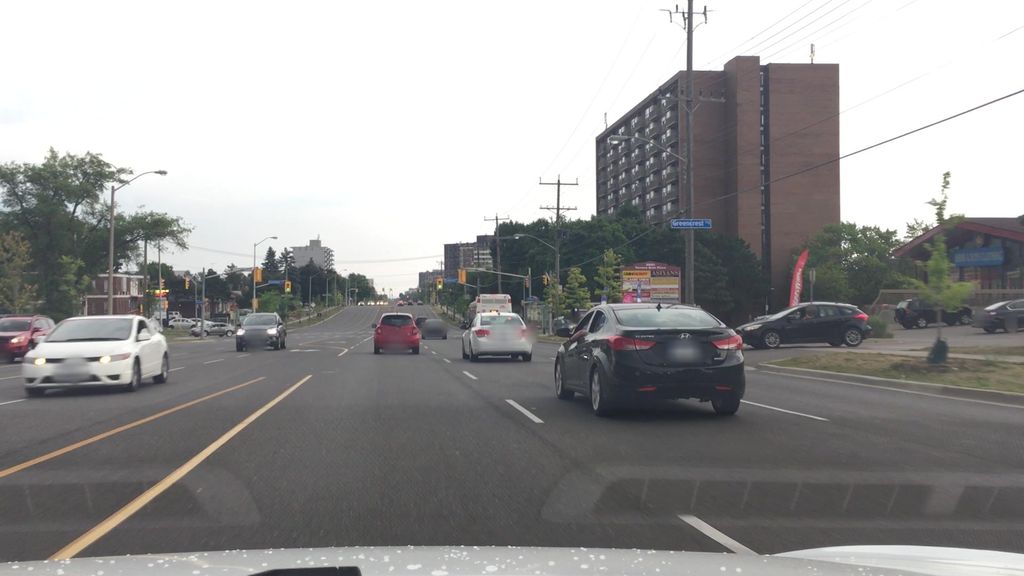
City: toronto